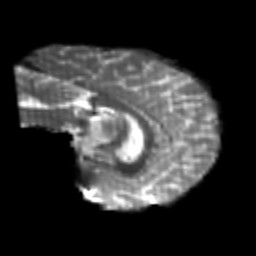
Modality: T2w
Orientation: sagittal
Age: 22
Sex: male
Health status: healthy
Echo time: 0.074 s